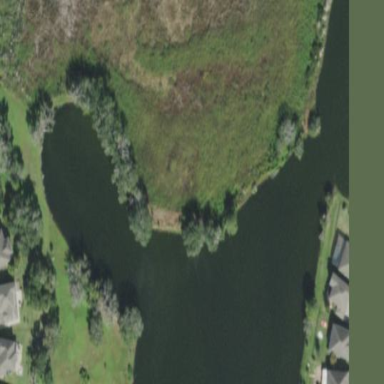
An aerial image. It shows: Pond with natural water.